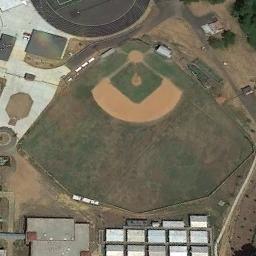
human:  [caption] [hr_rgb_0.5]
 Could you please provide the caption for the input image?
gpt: A baseball diamond on the lawn and some houses beside .

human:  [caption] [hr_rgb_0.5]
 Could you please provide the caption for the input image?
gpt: A baseball diamond is surrounded by many buildings .

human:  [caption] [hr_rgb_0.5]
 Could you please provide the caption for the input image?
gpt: In the picture there is a baseball field and a parking lot .

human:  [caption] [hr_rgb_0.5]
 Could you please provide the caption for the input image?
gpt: There is a simple baseball diamond in the wasteland surrounded by the houses .

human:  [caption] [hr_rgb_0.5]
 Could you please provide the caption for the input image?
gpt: Many buildings are next to  the baseball diamond .